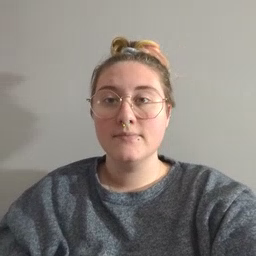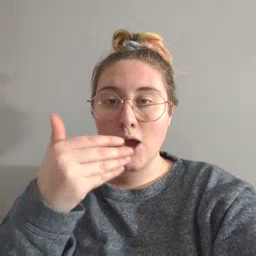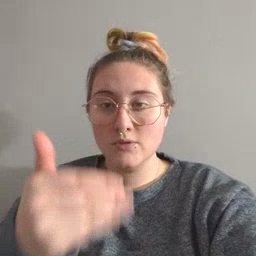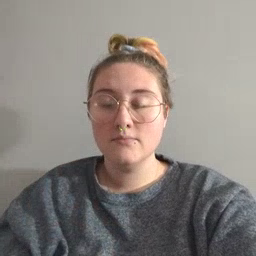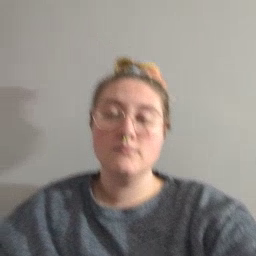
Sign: close